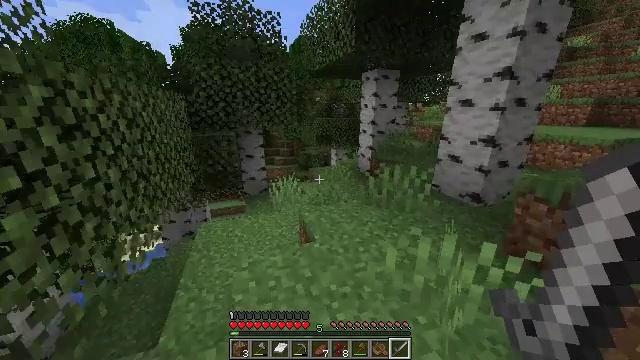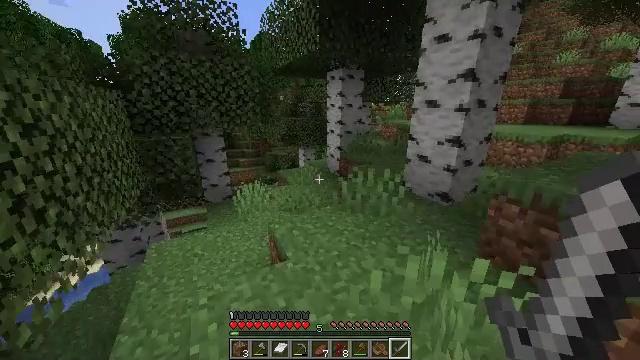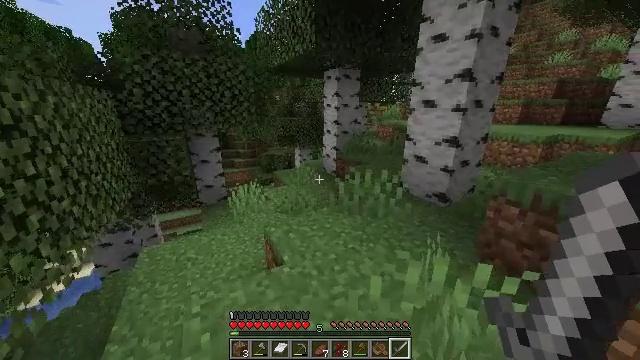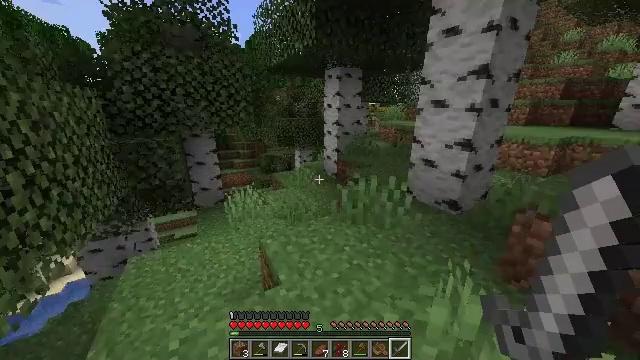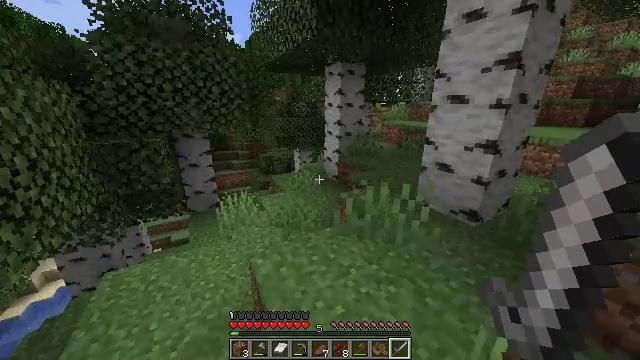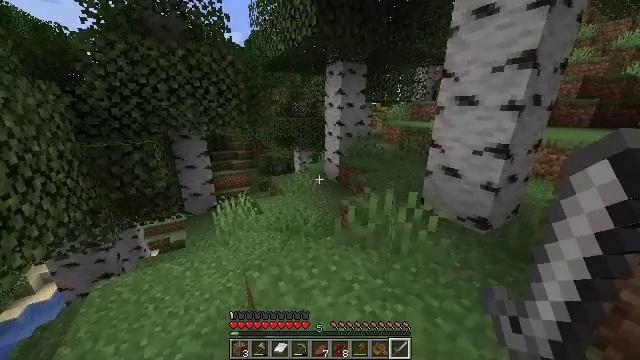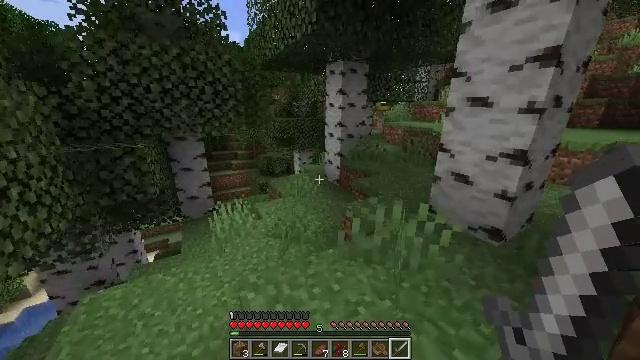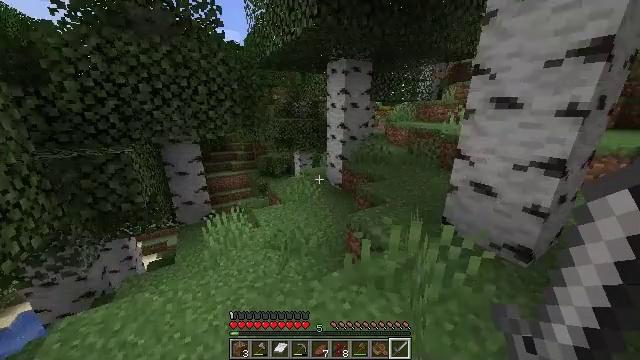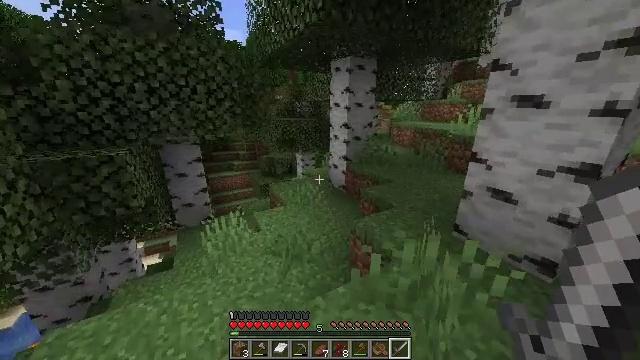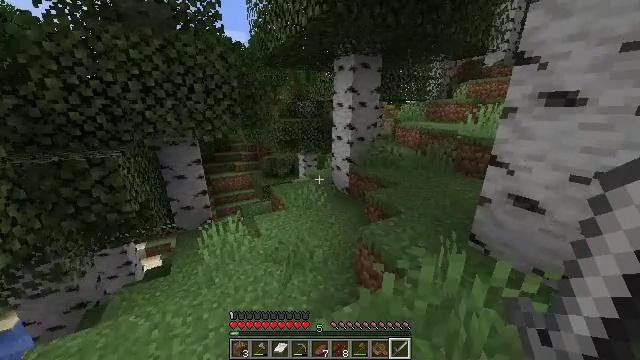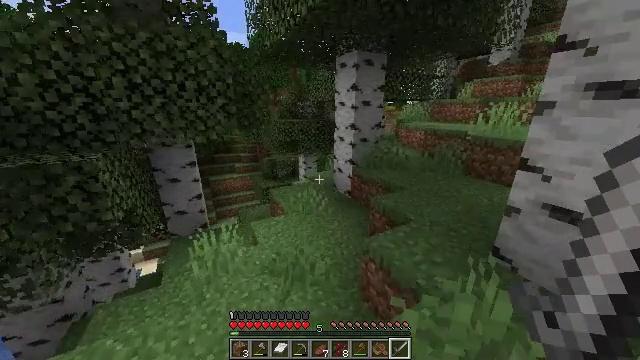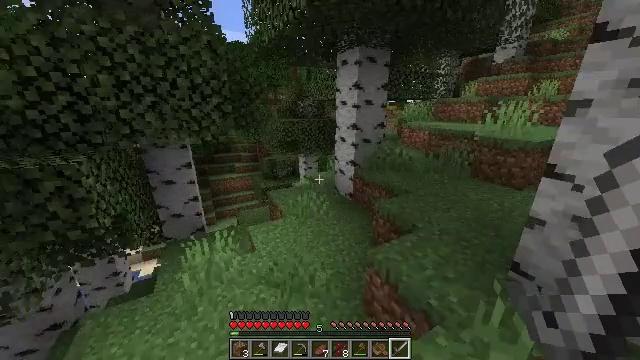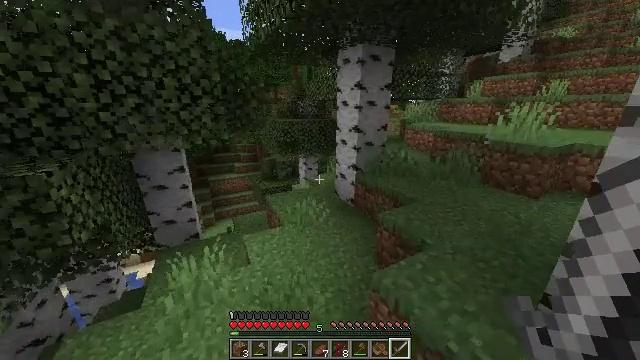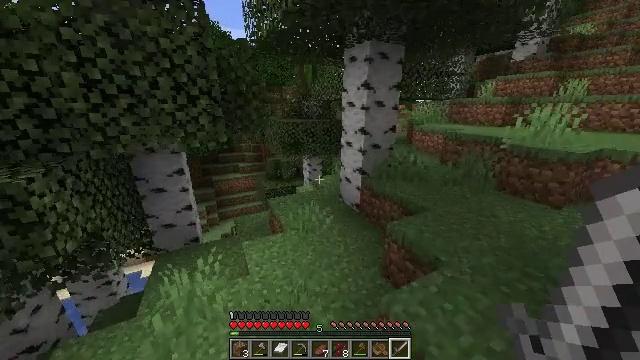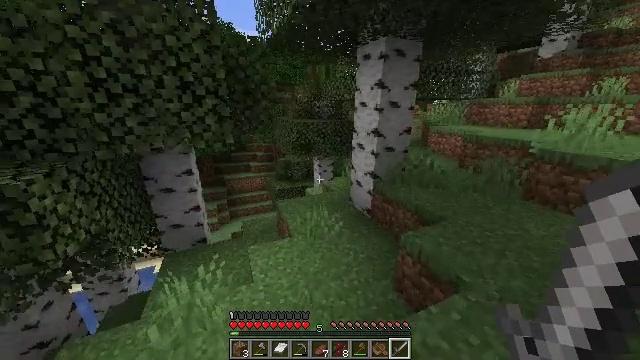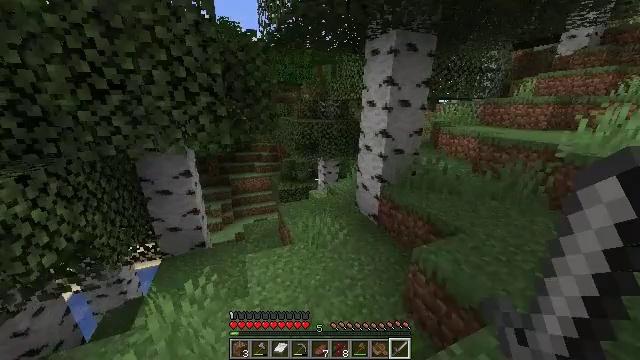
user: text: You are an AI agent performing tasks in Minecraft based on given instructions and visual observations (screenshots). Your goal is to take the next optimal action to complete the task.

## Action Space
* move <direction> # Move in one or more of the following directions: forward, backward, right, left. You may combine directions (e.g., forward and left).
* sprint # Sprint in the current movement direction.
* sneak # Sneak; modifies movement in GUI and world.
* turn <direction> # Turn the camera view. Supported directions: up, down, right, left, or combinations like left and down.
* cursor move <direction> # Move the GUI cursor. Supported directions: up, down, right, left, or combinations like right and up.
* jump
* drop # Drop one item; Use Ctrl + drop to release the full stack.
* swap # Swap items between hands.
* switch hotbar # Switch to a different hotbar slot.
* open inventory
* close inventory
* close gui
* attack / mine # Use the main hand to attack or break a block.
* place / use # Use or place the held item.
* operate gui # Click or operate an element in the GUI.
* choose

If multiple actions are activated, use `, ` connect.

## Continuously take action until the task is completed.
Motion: motion action
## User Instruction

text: Harvest the peony for decoration.
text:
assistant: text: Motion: move forward, sprint, turn right
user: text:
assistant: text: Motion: move forward, sprint, turn right
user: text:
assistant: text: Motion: move forward, sprint
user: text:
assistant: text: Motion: move forward, sprint
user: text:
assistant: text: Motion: move forward, sprint
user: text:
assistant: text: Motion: move forward, sprint
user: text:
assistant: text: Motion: move forward, sprint
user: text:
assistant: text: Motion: move forward, sprint
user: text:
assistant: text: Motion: move forward, sprint
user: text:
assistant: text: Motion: move forward, sprint
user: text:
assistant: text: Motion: move forward, sprint
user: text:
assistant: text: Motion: move forward, sprint
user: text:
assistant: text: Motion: move forward, sprint, turn left
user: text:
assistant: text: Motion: move forward, sprint, turn left
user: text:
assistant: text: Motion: move forward, sprint, turn left
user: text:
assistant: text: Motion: move forward, sprint
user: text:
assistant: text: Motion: move forward, sprint
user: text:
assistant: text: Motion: move forward, sprint
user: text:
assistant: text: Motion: move forward, sprint, turn left
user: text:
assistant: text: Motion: move forward, sprint, turn left
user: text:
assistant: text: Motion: move forward, sprint, turn left
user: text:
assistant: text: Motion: move forward, sprint
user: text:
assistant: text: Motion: move forward, sprint
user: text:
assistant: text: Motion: move forward, sprint
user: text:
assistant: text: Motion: move forward, sprint
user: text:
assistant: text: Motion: move forward, sprint
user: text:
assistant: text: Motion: move forward, sprint
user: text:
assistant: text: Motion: move forward, sprint
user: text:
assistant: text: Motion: move forward, sprint
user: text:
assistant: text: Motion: move forward, sprint